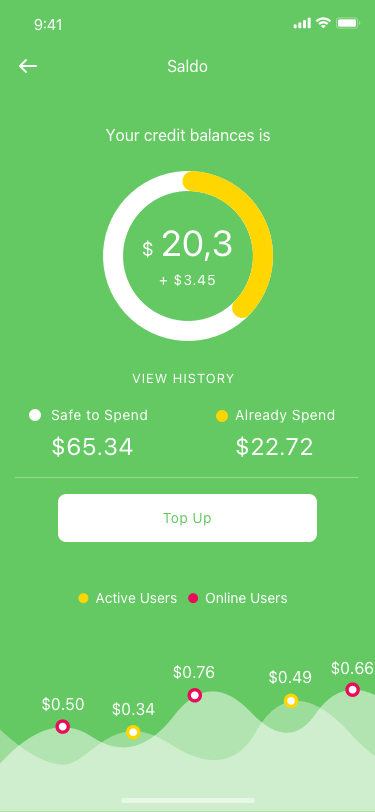
Text in this UI design:
Top Up
$0.34
$0.49
$0.50
$0.76
$0.66
Active Users
Online Users
Safe to Spend
$65.34
Already Spend
$22.72
Your credit balances is
$ 20,3
view history
+ $3.45
Saldo